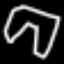
Label: pants